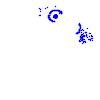
Particle: pion